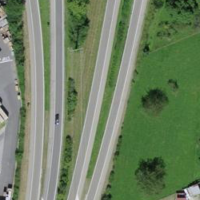
EUNIS habitat code: 57
Species observed at this site:
Polyommatus icarus